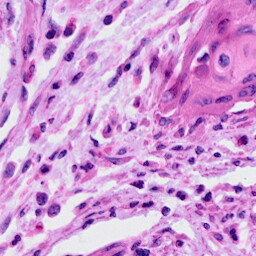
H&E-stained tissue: Cervix